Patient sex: M
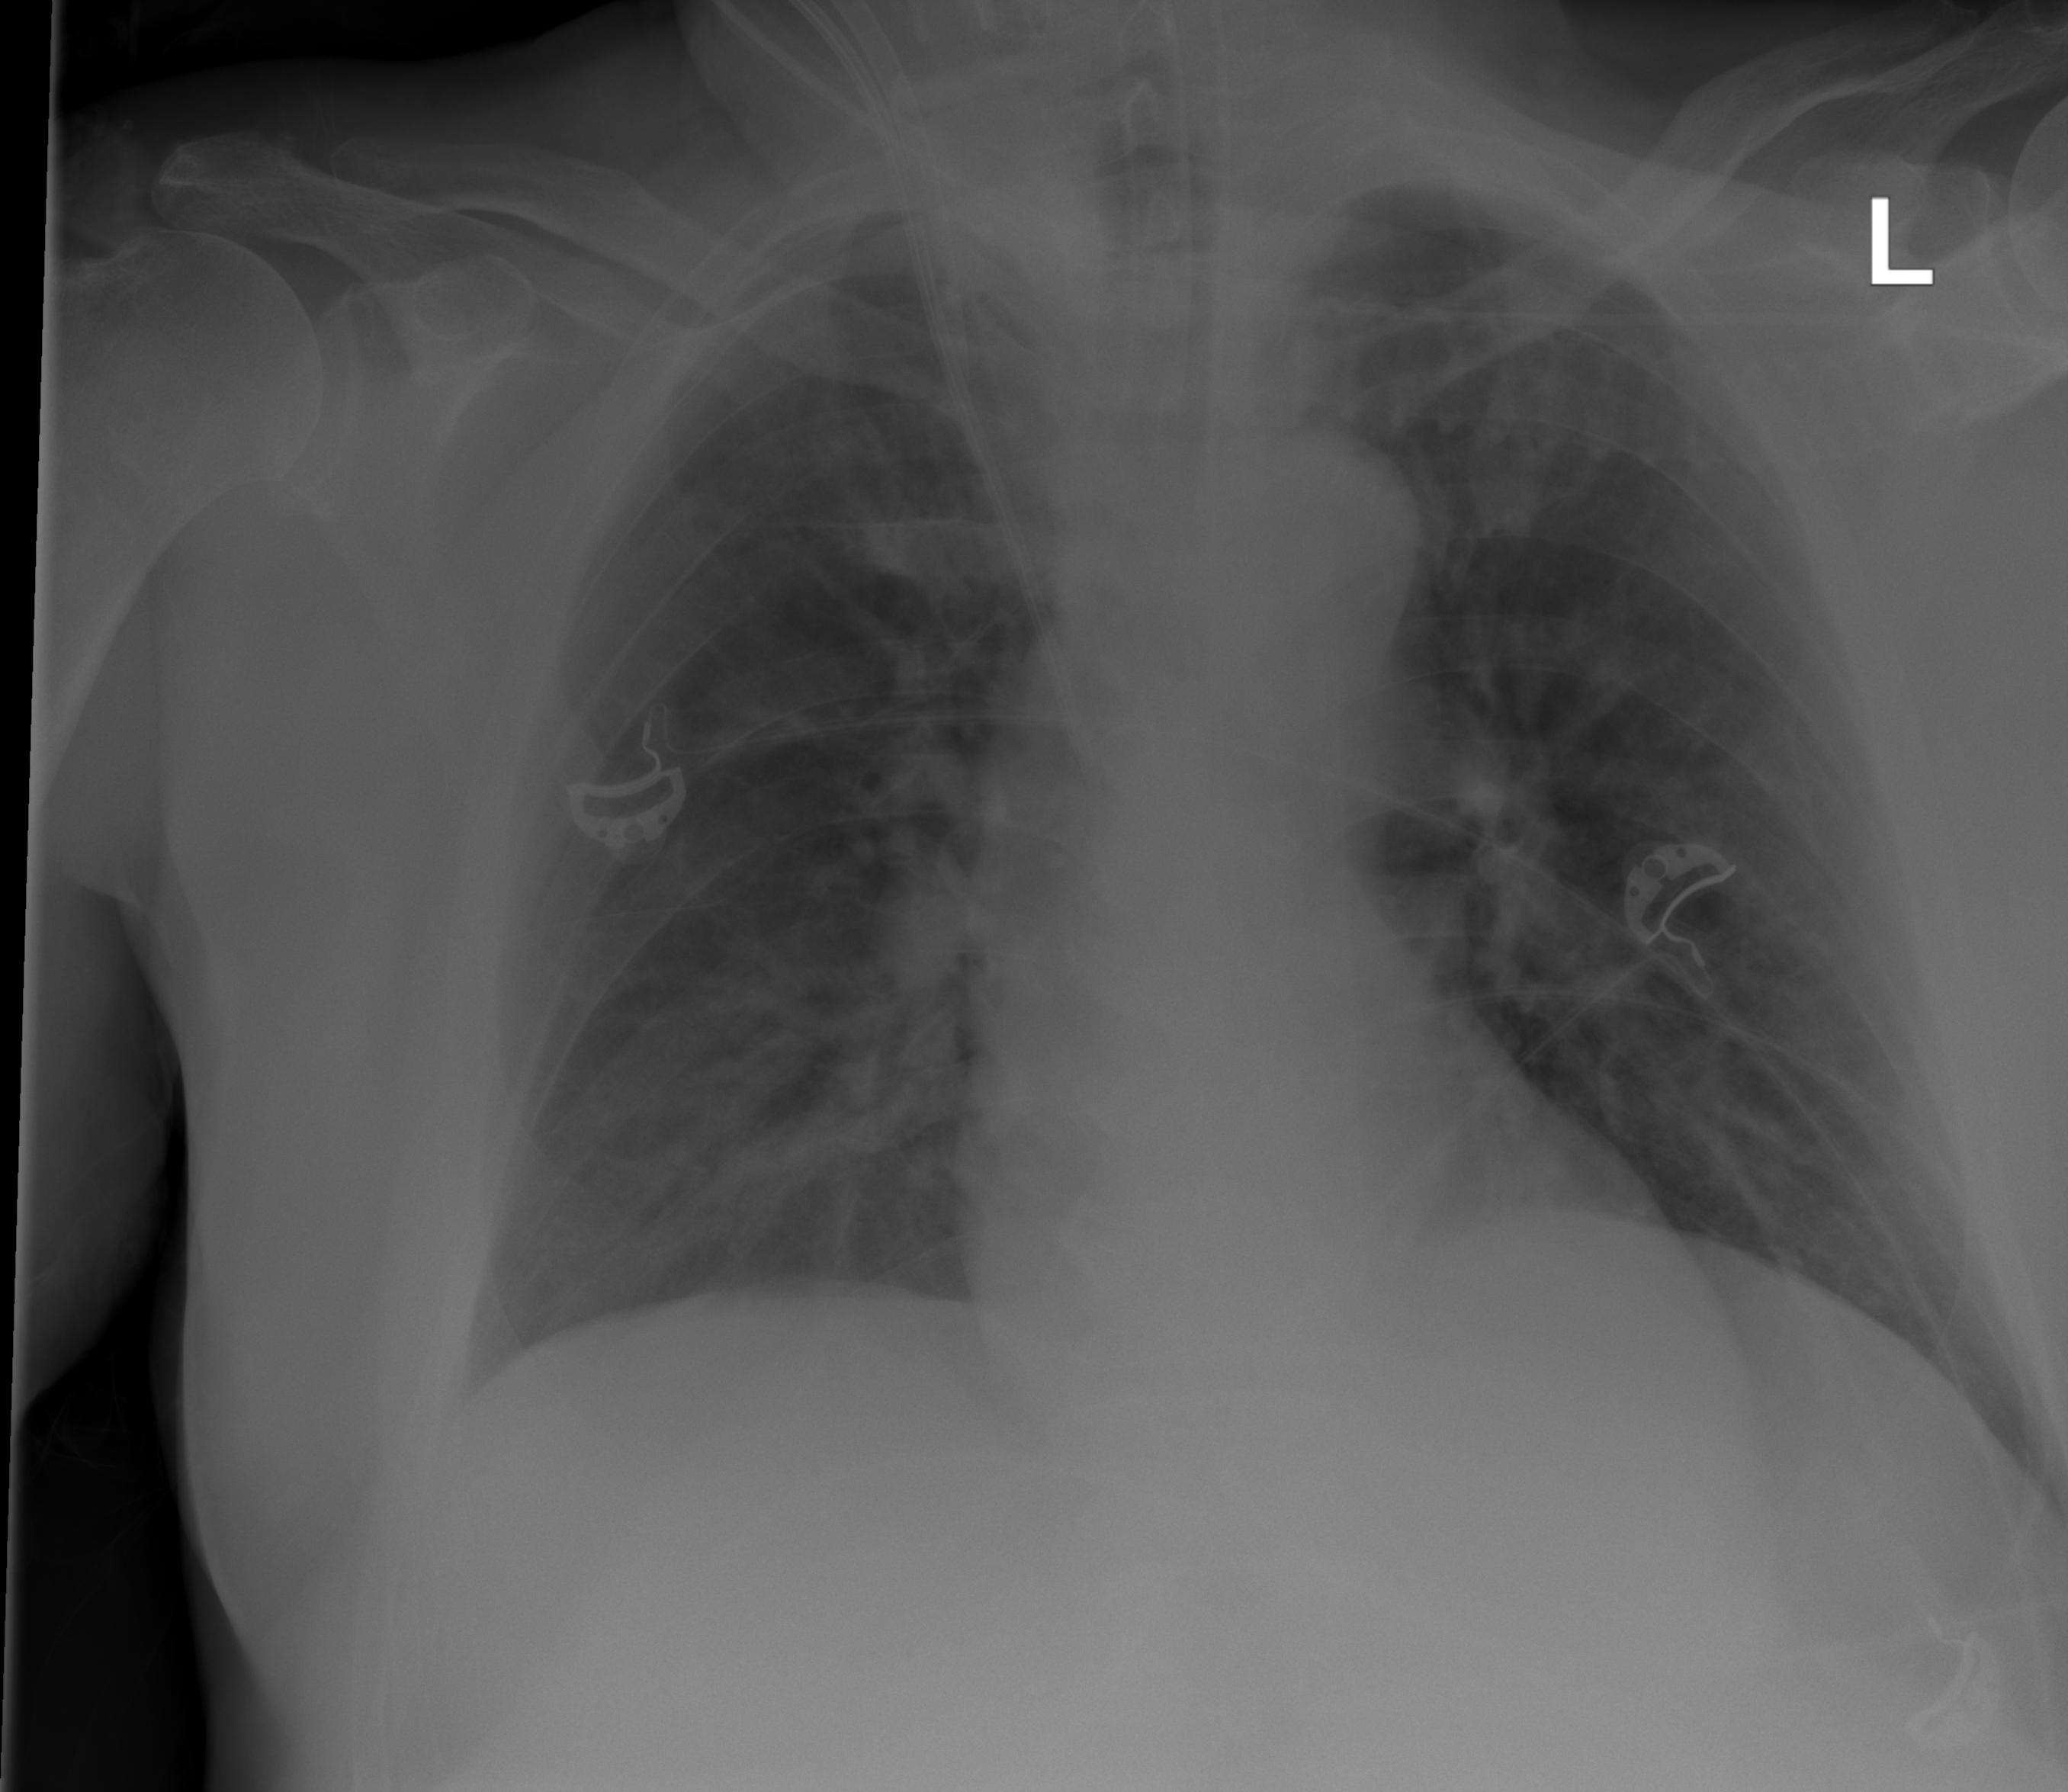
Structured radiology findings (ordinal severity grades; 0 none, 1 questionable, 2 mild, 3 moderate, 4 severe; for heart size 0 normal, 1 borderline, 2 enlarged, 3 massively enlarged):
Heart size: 0
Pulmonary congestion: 0
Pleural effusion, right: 0
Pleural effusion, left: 0
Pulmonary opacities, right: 0
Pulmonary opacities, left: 0
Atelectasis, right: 1
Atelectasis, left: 1